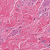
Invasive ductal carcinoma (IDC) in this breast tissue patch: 0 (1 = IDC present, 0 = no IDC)